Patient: sex M, age 42
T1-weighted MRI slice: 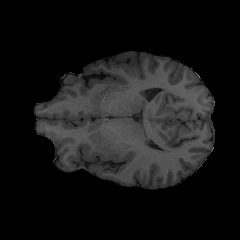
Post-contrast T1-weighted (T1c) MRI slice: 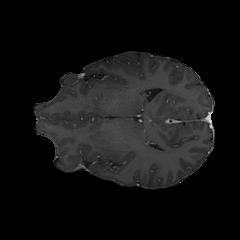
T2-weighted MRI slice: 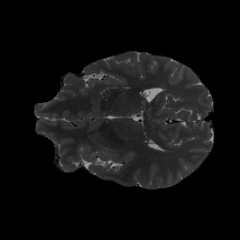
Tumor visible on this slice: no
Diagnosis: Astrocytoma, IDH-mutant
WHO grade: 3